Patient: sex M, age 76
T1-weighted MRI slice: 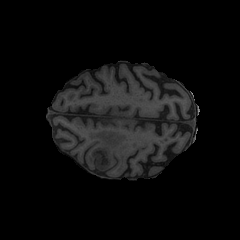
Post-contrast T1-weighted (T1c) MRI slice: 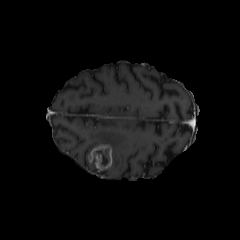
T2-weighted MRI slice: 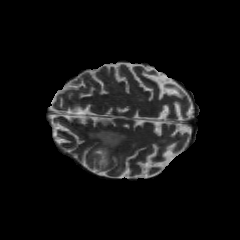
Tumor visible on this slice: yes
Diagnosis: Glioblastoma, IDH-wildtype
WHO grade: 4